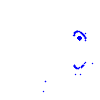
Particle: electron